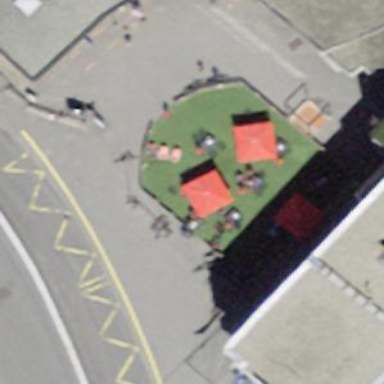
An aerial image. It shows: Pedestrian square.